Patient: sex F, age 36
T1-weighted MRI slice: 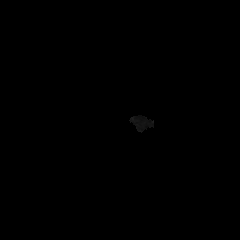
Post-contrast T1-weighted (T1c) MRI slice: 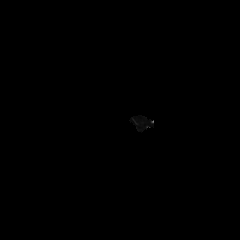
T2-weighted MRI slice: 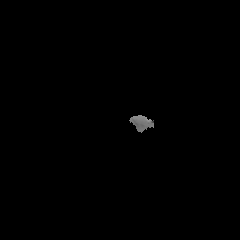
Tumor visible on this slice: no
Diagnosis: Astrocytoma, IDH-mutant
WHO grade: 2